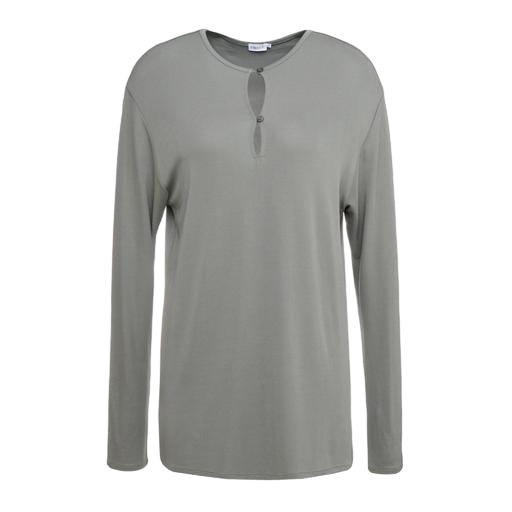
long-sleeve henley tee, henley shirt, gray henley shirt, white background